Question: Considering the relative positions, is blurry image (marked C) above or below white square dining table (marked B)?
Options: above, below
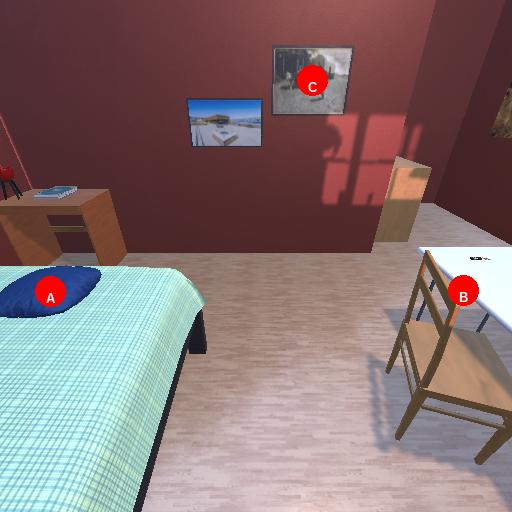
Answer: above